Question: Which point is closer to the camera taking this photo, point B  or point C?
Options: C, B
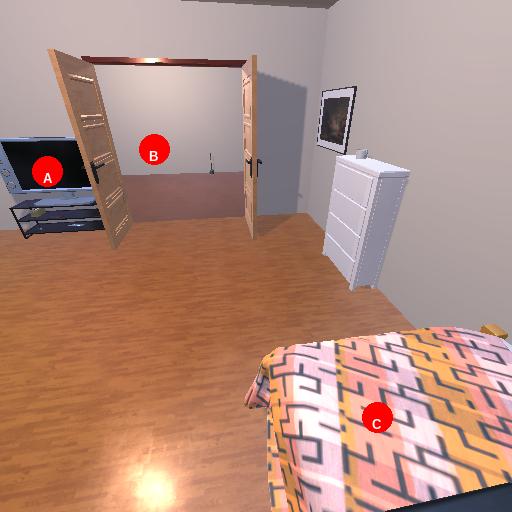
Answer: C